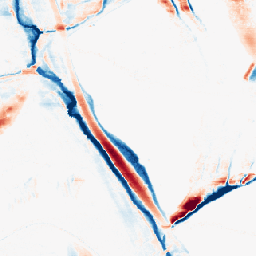
Category: morphological
Decomposition family: morphological_ellipse
Decomposition parameters: operation: average
width: 5
height: 30
Upsampling method: area
Upsampling parameters: scale: 8
Upsampling scale: 8